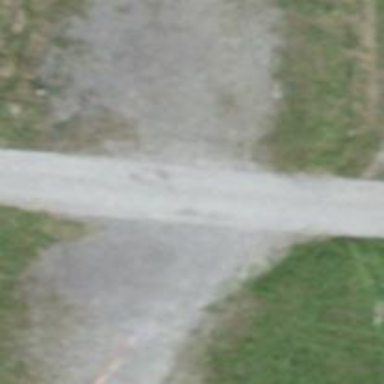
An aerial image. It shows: Road serving as parking aisle.